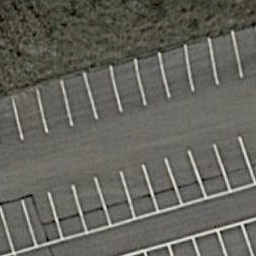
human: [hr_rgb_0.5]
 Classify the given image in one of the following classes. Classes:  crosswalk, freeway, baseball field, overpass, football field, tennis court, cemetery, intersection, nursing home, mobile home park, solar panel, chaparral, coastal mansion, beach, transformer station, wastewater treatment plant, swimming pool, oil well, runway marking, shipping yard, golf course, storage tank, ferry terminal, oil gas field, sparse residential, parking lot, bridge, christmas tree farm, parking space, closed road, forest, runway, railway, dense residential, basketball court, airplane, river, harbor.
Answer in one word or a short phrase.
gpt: parking space